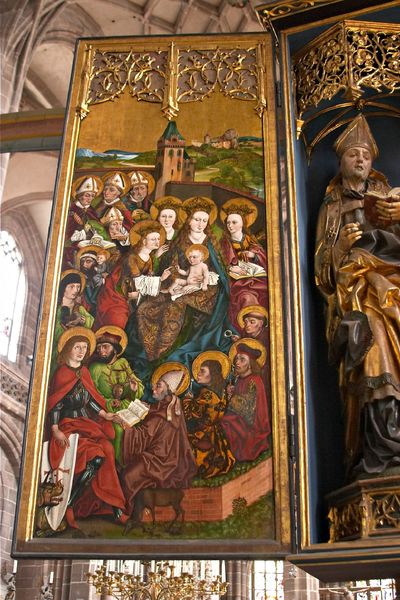
Titel: Katharinenaltar in St. Lorenz in Nürnberg
Künstler: Michael Wolgemut
Standort: Nürnberg, St. Lorenz (EU - D - B)
Schlagwörter: flügel, frauen, gelb, landschaft, menschen, bunt, frau, weiss, dach, rot, malerei, ornament, bild, kirche, gold, kind, gotik, turm, mauer, baby, bischof, papst, ornamente, volk, ritter, altar, hochaltar, rom, kleinkind, schnitzerei, öffnung, heiligenschein, nimbus, christus, jesus, klerus, geistliche, heilige, museum, heilig, maria, madonna, anbetung, altarbild, marienbild, geburt, tryptichon, seitenflügel, stifter, flügelaltar, neugeboren, triptichon, tafelmalerei, altarflügel, bischoff, blau grün, kathedral, hjeilige